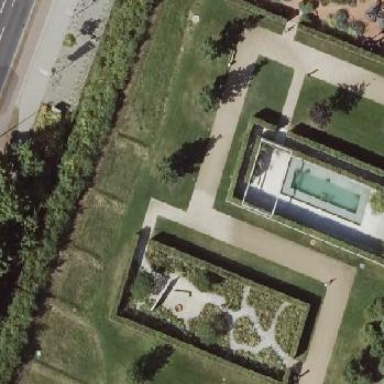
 which is type of leisure land and attraction."